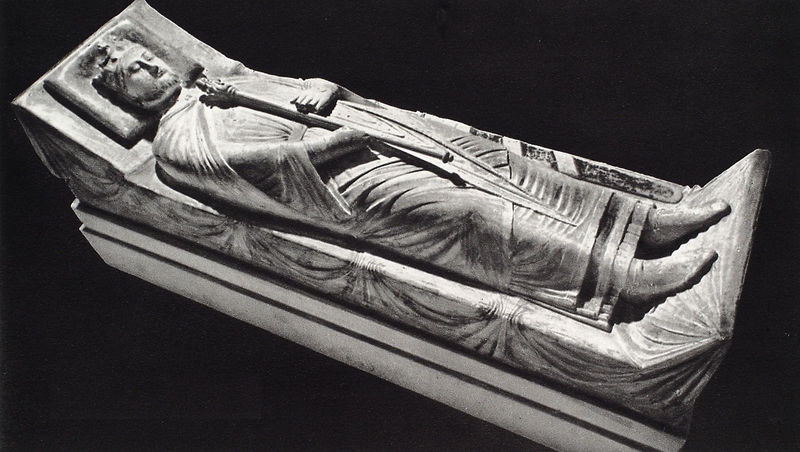
Titel: Gisants der Plantagenets
Standort: Fontevrault (EU - F)
Schlagwörter: mann, umhang, grau, bart, stein, tot, hände, gewand, krone, schön, füße, ruhig, schlafend, stab, kissen, könig, liegend, schwert, sarg, grab, zepter, szepter, epitaph, sarkofarg, rey, sepultura, espada, barbado, blanco y negro, túnica